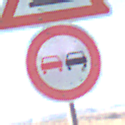
Verkehrszeichen: Ueberholverbot
Zusatzzeichen oben: UnebeneFahrbahn
Umgebung: Outdoor, Nature
Tageszeit: Midday
Wetter: Clear
Licht: Natural
Jahreszeit: NotSpecified
Kontrast: HighContrast